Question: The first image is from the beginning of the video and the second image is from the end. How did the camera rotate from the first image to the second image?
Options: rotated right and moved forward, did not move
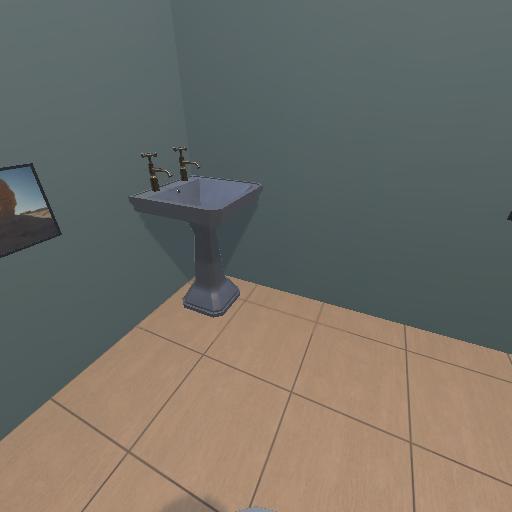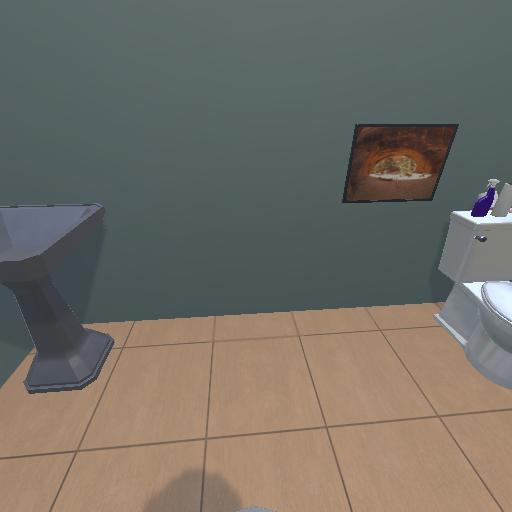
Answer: rotated right and moved forward